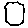
Label: hexagon